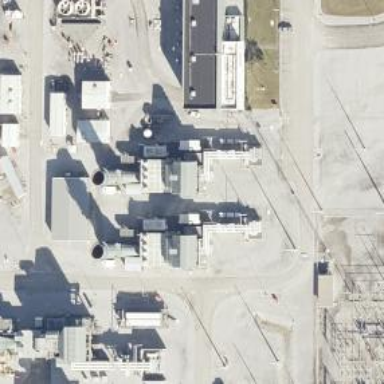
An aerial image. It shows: Gas turbine generator.